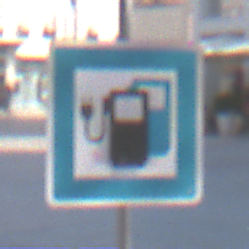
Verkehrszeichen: LadestationFuerElektrofahrzeuge
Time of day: MorningAfternoon
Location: Outdoor (Urban)
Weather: Clear
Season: NotSpecified
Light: Natural